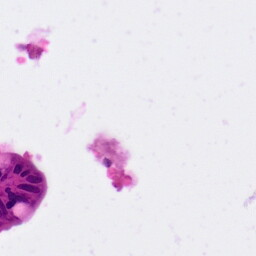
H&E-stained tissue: Pancreatic